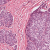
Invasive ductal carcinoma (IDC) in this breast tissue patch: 1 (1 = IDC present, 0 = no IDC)